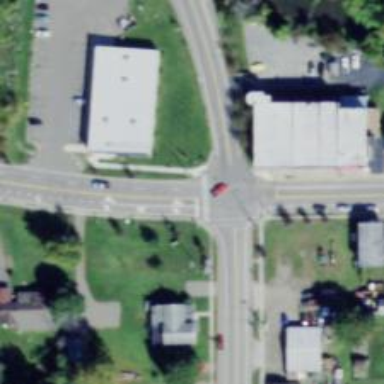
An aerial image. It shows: Stop road.